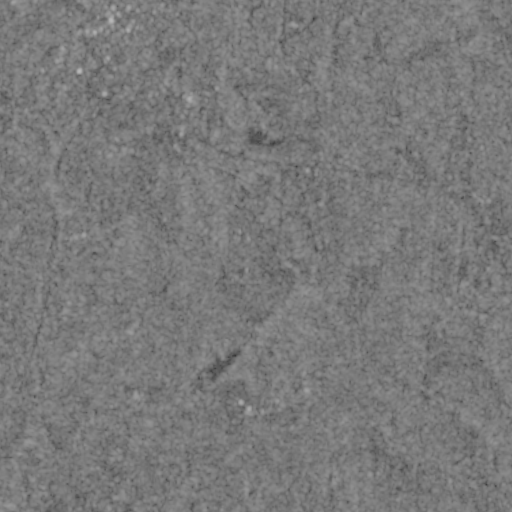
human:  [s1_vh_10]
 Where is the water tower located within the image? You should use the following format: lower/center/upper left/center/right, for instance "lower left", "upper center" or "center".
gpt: The water tower is located in the upper left of the image.
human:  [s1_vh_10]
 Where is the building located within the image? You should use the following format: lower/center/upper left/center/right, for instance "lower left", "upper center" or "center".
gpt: The building is located in the upper left of the image.
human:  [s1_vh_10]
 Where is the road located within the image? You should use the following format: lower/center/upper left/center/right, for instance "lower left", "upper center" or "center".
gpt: There is no road in the image.

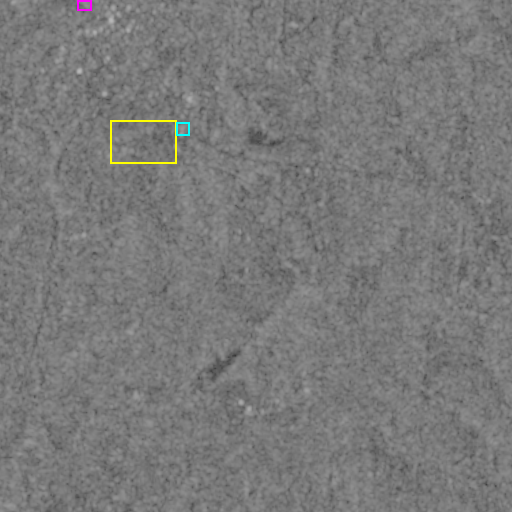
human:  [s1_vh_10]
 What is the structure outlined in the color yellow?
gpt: The structure outlined in yellow is a park.
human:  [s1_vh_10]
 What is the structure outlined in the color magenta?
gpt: The structure outlined in magenta is a building.
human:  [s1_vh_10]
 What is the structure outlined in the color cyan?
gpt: The structure outlined in cyan is a building.
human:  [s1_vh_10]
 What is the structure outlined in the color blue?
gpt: There is no blue outline.